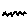
Label: zigzag